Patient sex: F
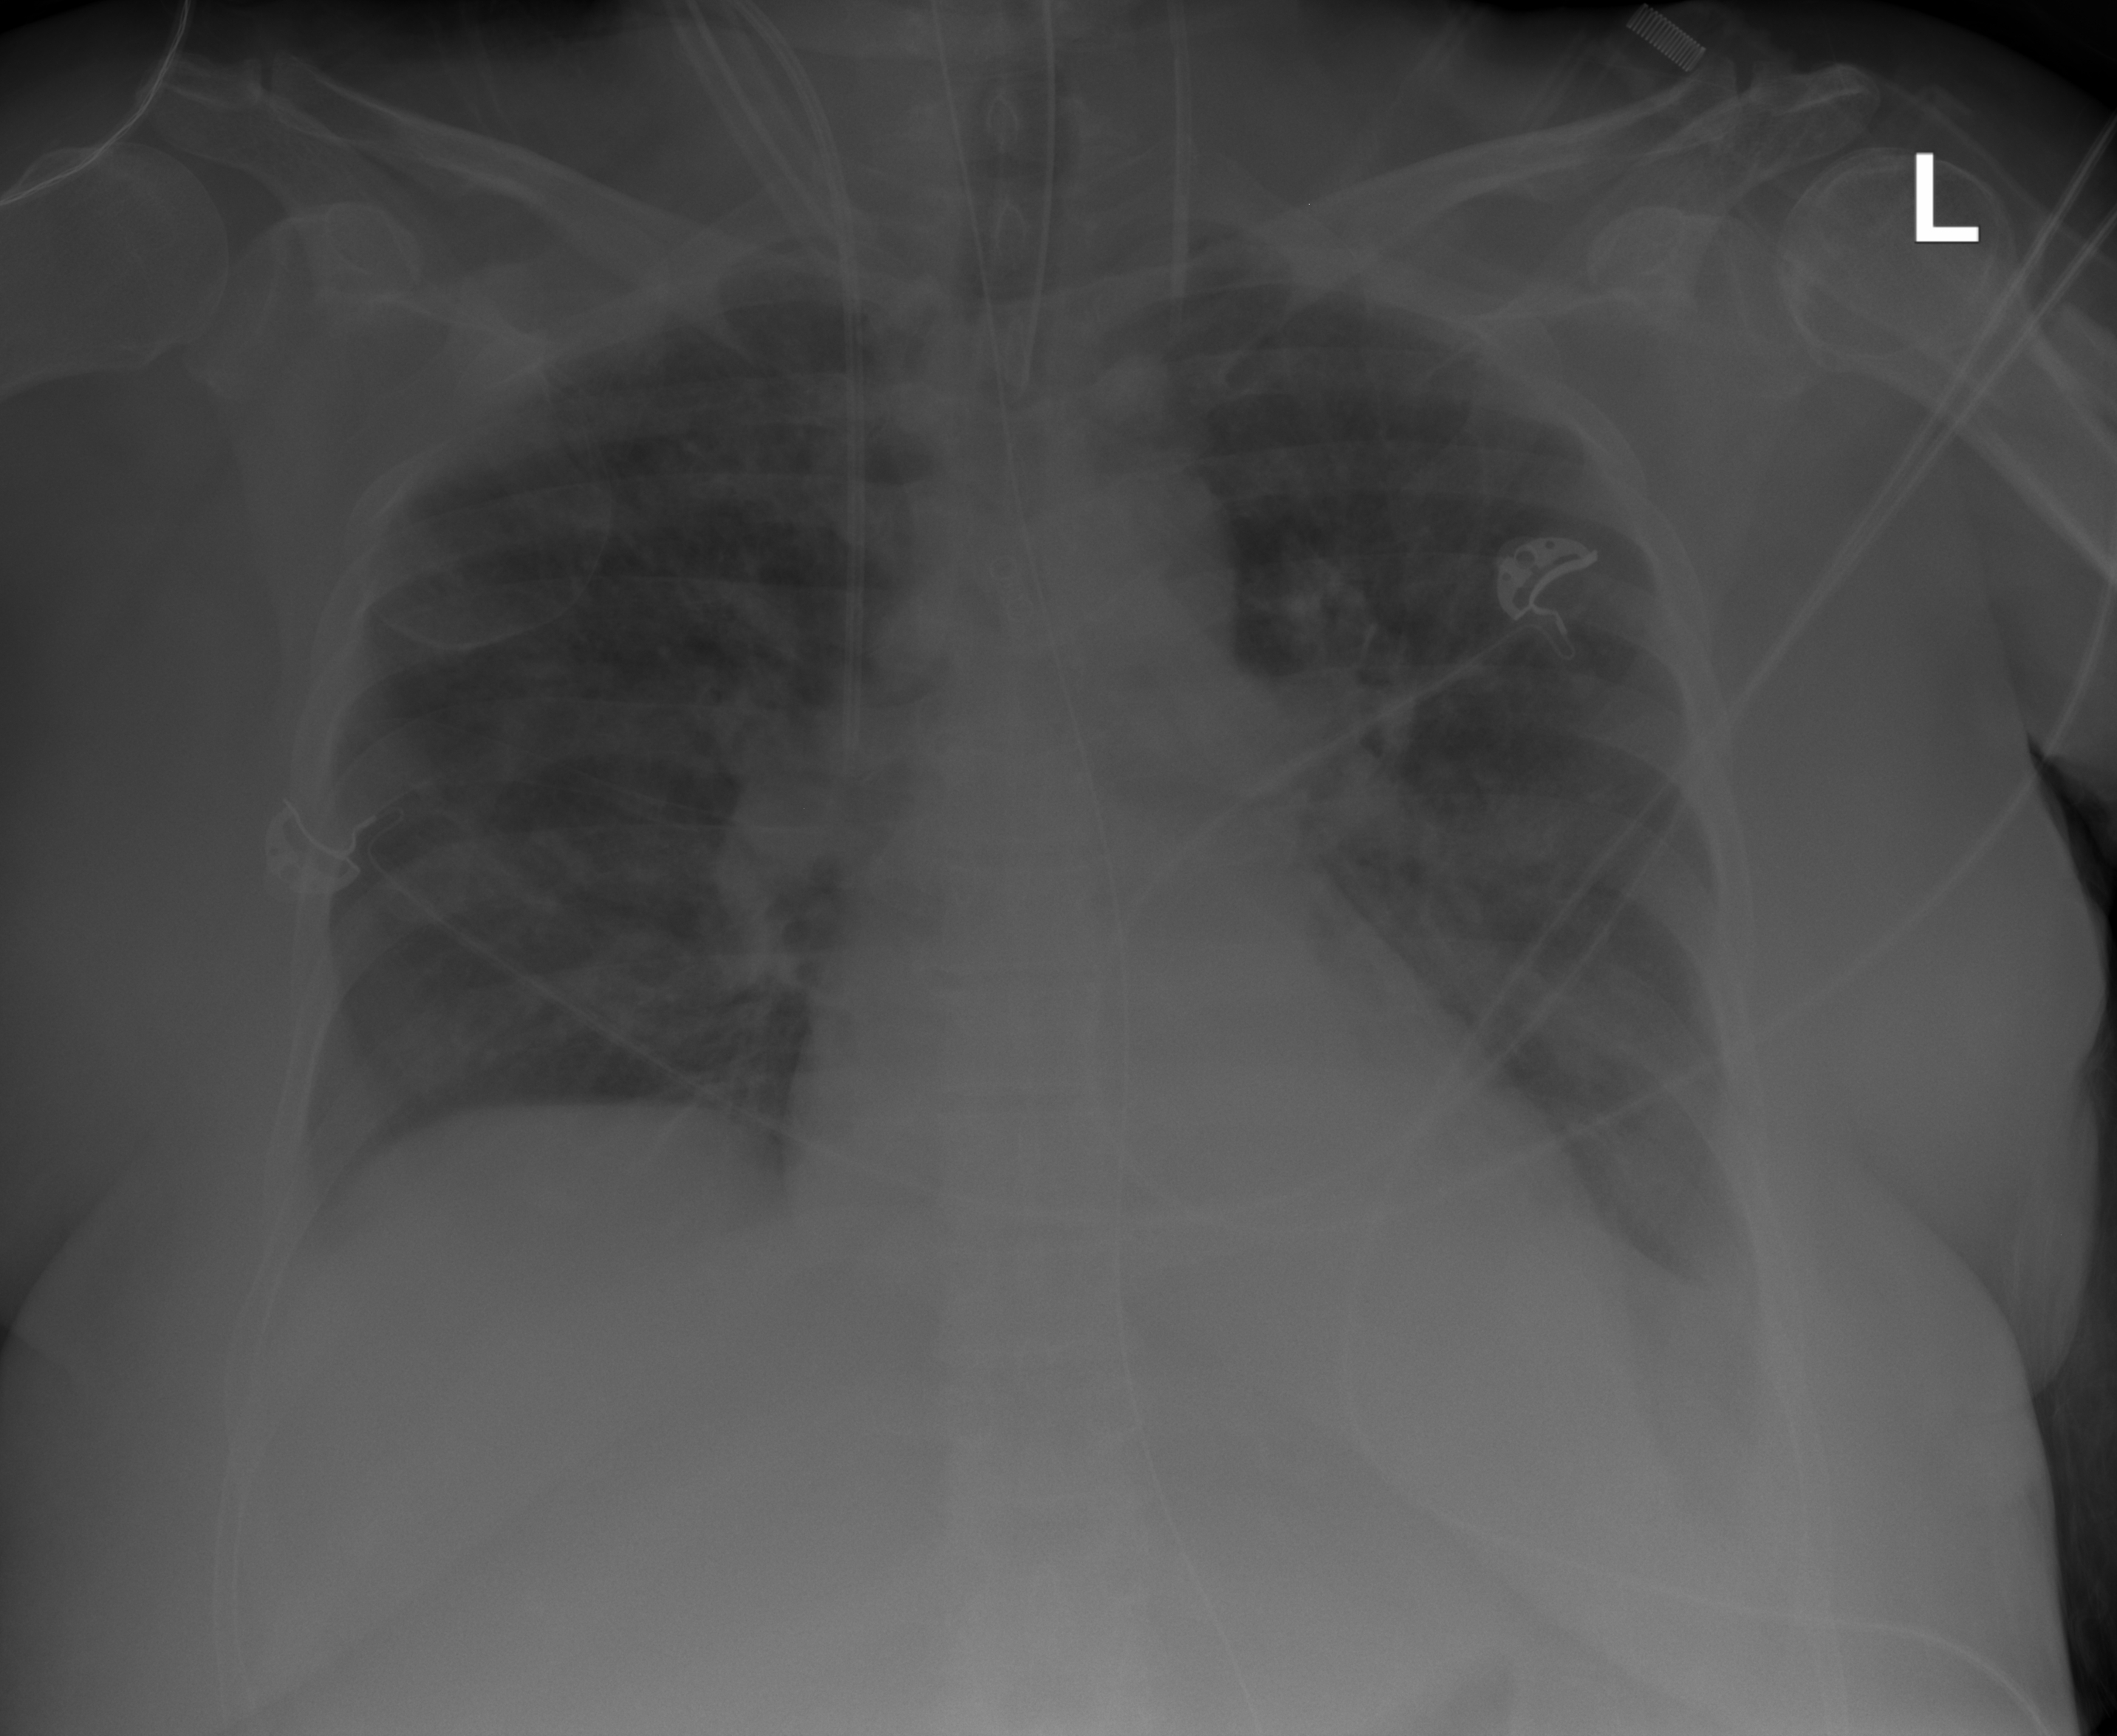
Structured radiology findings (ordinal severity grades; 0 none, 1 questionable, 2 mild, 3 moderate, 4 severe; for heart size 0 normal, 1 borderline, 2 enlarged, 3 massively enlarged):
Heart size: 2
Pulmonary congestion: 2
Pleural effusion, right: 0
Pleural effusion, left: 2
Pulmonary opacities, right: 2
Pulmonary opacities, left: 2
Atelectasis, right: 0
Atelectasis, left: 0